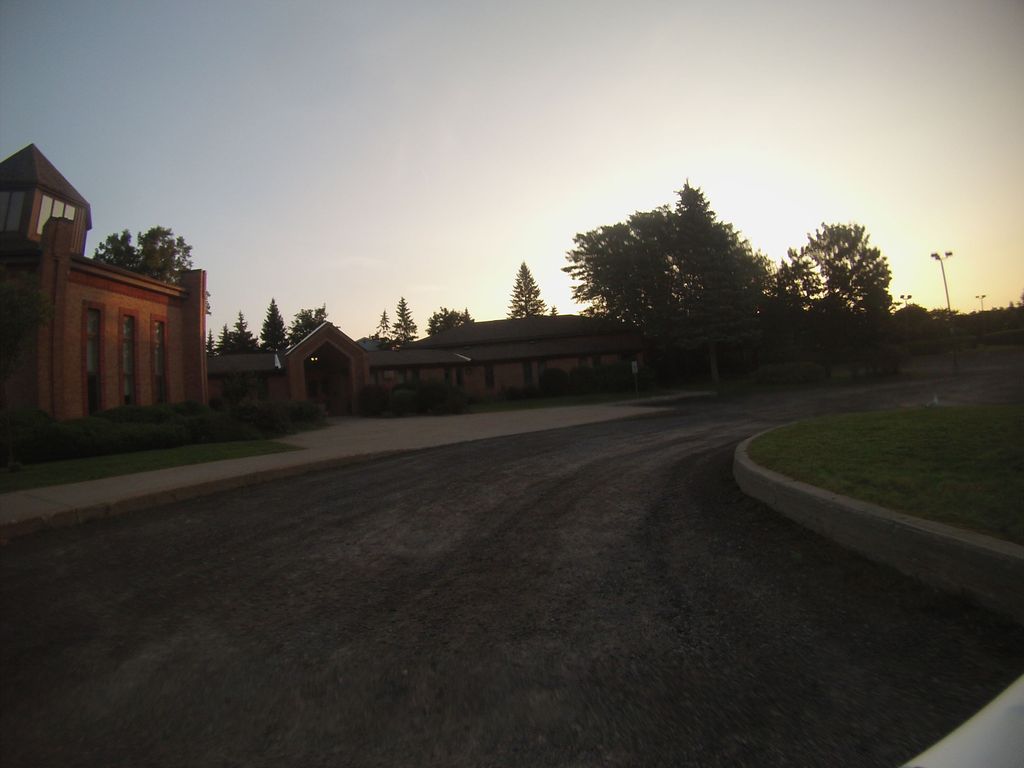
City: ottawa-gatineau